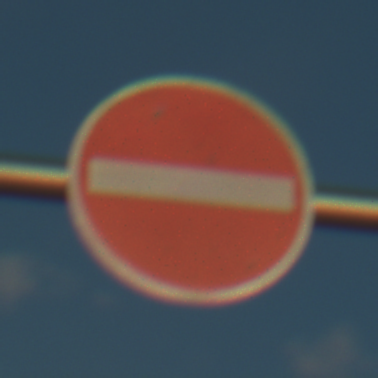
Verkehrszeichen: VerbotDerEinfahrt
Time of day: SunriseSunset
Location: Outdoor (RoadRail)
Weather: PartlyCloudy
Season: NotSpecified
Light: Natural